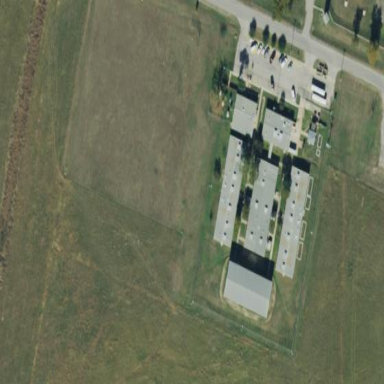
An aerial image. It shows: Prison surrounded by fence.